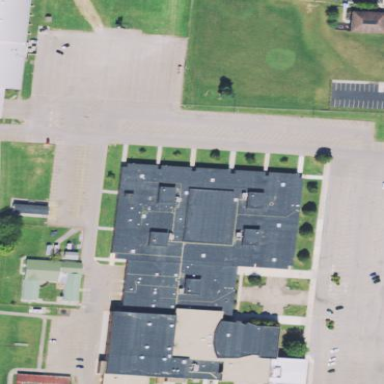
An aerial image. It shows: School building.